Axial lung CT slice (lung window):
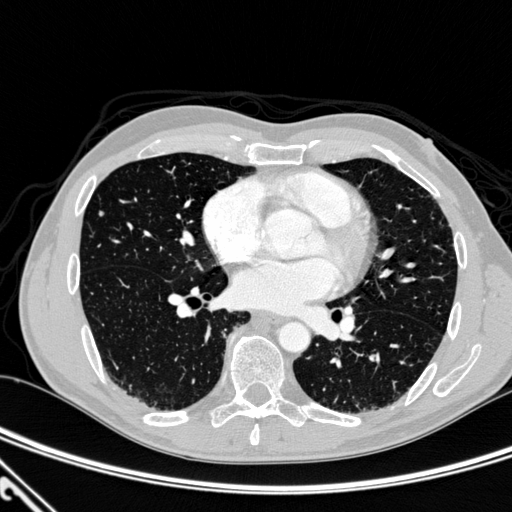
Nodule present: yes
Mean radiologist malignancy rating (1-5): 2